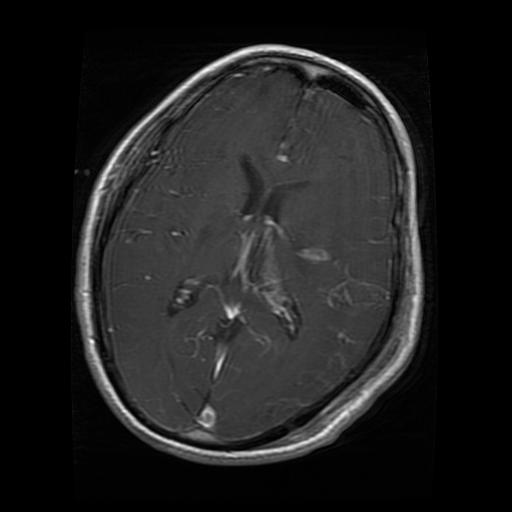
Label: glioma